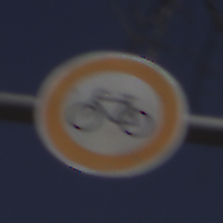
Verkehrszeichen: VerbotRadverkehr
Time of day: Midday
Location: Outdoor (Nature)
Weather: Clear
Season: NotSpecified
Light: Natural